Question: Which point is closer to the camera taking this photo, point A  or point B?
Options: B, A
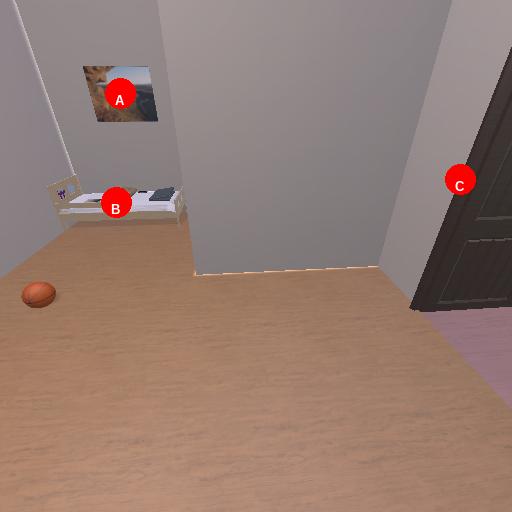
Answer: B